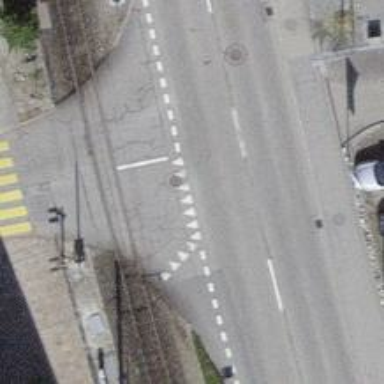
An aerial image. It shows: Road with "give way" sign.